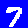
Digit: 7